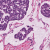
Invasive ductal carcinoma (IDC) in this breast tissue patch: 1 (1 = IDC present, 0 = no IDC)